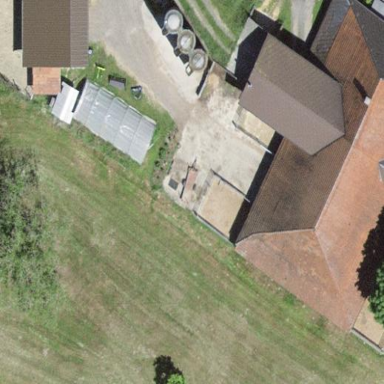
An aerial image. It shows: Farm building.